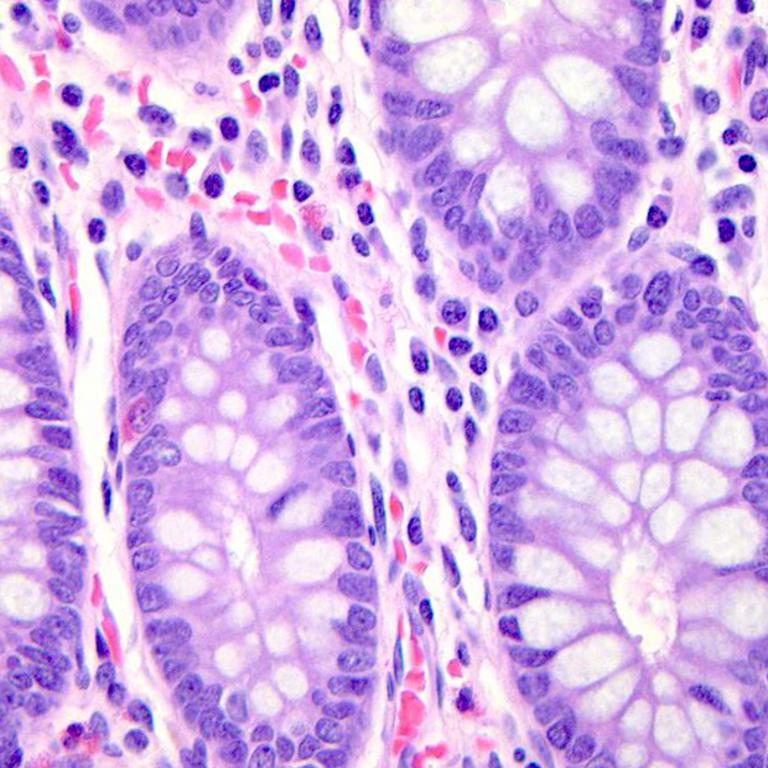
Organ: colon
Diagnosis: benign